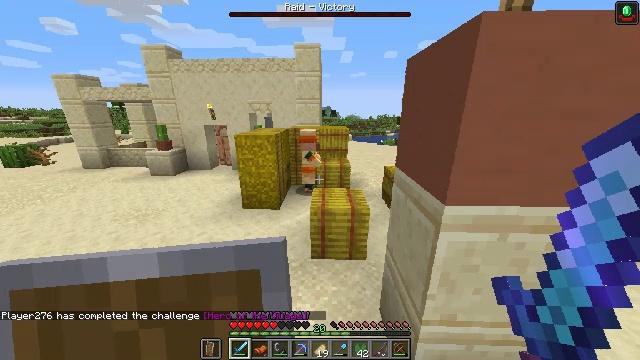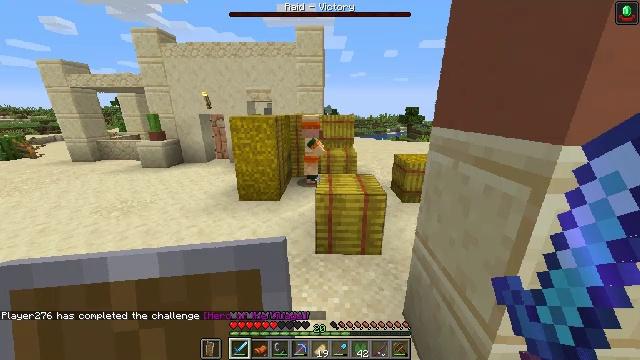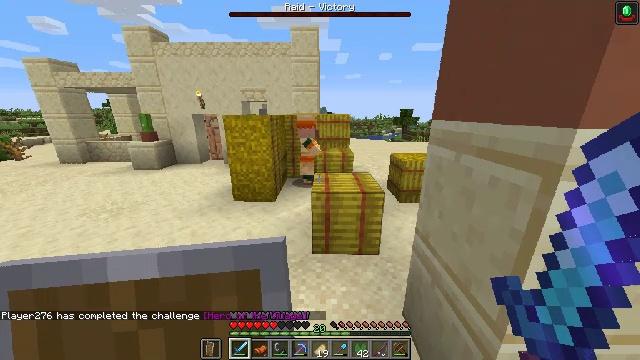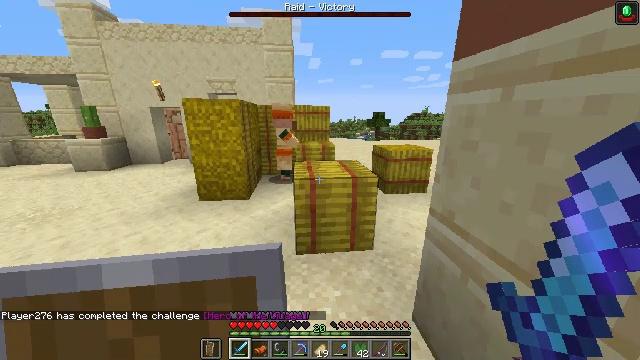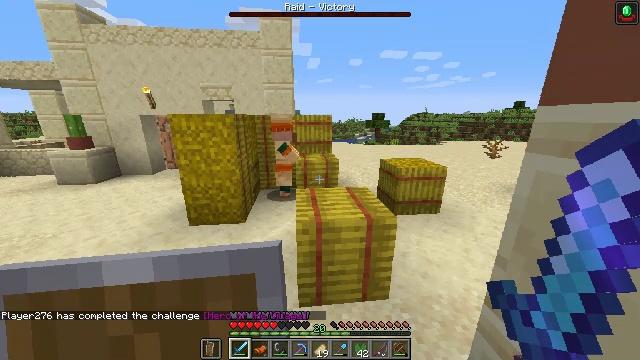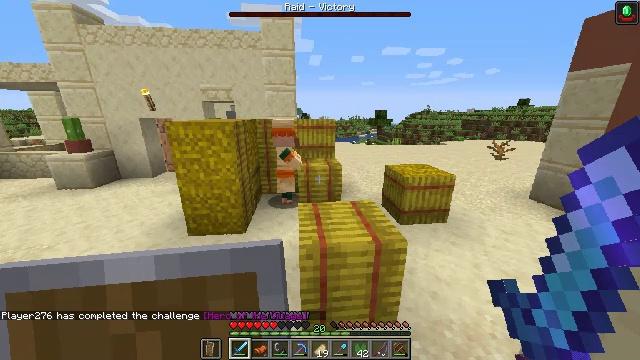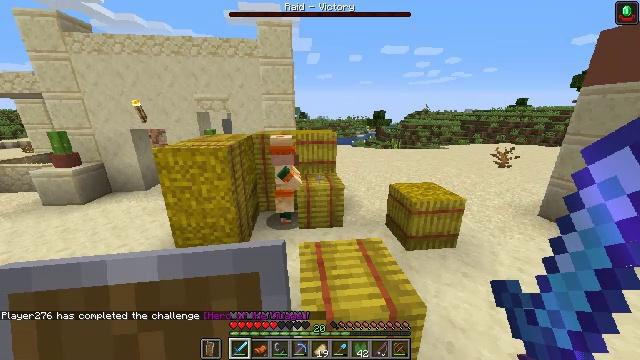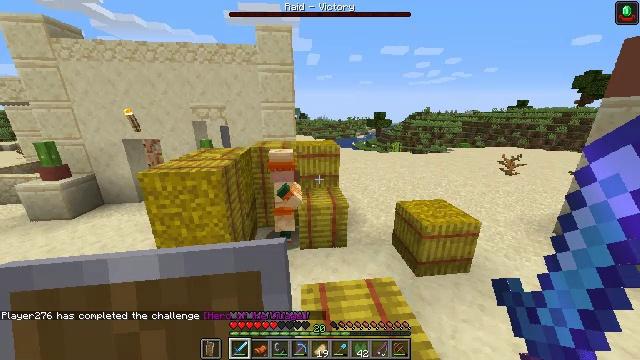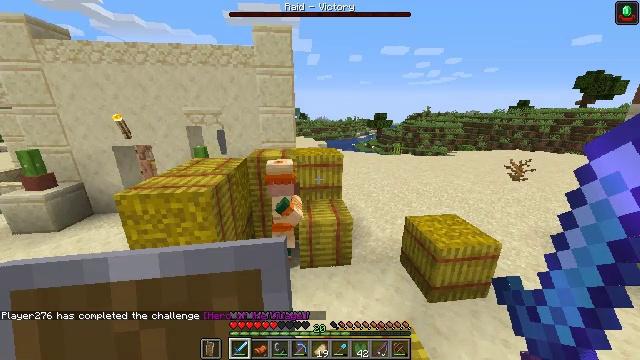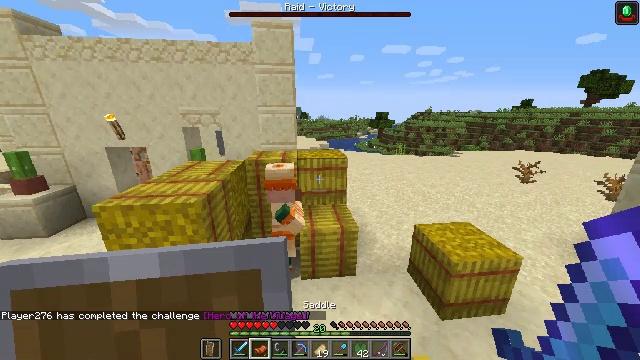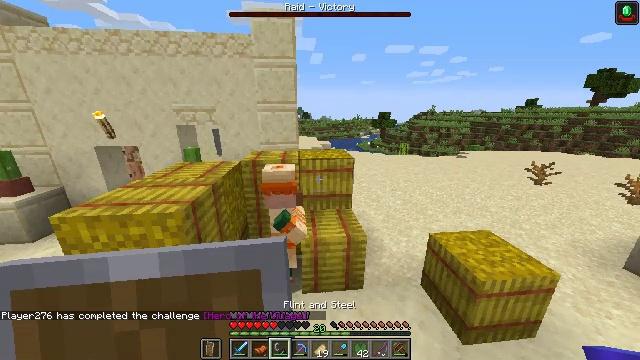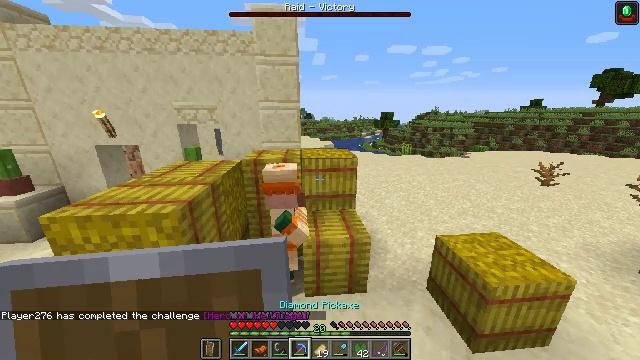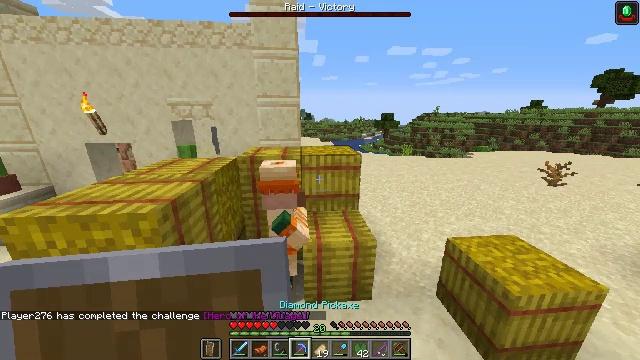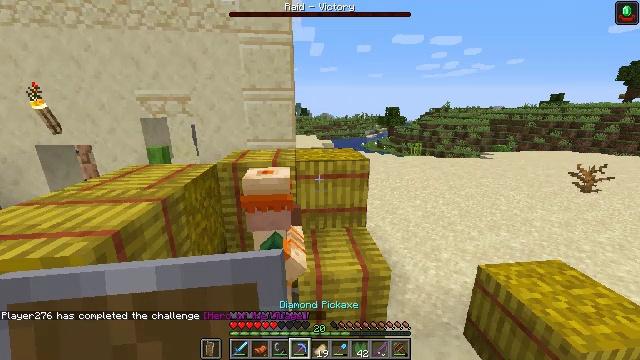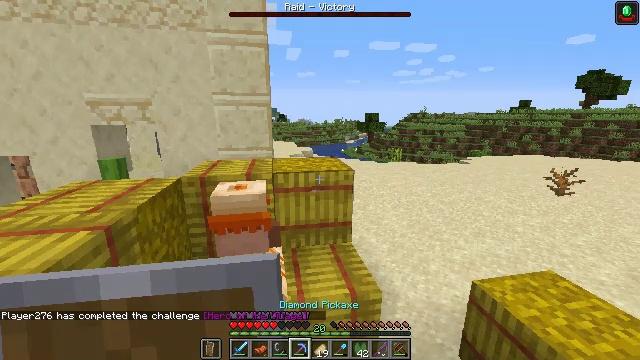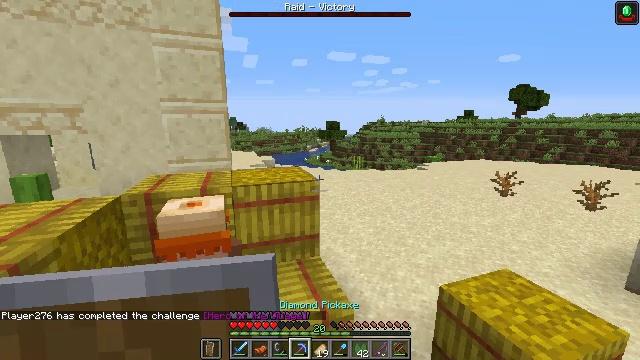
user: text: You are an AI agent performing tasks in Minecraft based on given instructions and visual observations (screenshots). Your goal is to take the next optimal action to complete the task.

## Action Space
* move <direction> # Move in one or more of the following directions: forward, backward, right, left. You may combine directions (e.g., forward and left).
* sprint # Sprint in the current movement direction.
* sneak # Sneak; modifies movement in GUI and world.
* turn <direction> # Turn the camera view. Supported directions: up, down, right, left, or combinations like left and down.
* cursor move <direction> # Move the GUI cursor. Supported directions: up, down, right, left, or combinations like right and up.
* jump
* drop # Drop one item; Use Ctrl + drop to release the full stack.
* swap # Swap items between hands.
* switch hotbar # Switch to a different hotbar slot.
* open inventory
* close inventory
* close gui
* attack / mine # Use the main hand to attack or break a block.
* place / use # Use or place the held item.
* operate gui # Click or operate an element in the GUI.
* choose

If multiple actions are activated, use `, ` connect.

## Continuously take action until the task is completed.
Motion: motion action
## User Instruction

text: Drop a glass bottle.
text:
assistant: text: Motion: move forward
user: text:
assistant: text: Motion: move forward, turn right
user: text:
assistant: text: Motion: move forward, turn right and up
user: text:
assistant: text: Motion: move forward, jump
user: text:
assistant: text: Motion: move forward, jump
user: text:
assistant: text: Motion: move forward, jump
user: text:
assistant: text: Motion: move forward, jump
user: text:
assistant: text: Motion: move forward, jump
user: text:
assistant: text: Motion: move forward, jump
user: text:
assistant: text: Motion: move forward, jump
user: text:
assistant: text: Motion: no_op
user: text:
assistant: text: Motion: no_op
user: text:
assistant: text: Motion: no_op
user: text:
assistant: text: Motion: turn right and up
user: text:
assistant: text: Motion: turn right and up
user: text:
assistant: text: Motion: no_op
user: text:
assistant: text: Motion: turn left
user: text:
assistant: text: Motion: turn left and down
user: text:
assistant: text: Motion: turn left and down
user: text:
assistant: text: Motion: turn left
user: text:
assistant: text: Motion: move left, turn left
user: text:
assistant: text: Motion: move forward and move left
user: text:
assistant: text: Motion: move forward and move left
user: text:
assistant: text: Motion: move forward and move left
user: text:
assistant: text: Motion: move forward and move left
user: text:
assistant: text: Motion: move forward and move left, turn left
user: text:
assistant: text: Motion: move forward and move left, turn left and up
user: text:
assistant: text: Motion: move forward and move left, turn left
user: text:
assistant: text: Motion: move forward and move left, turn left and down
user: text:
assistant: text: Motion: move forward and move left, turn left